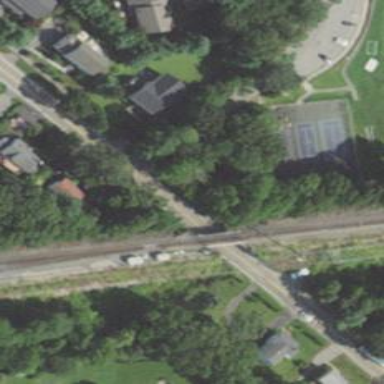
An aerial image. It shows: Railway signal.